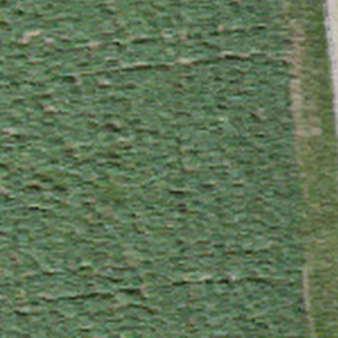
Label: other